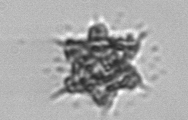
Label: Dictyocha